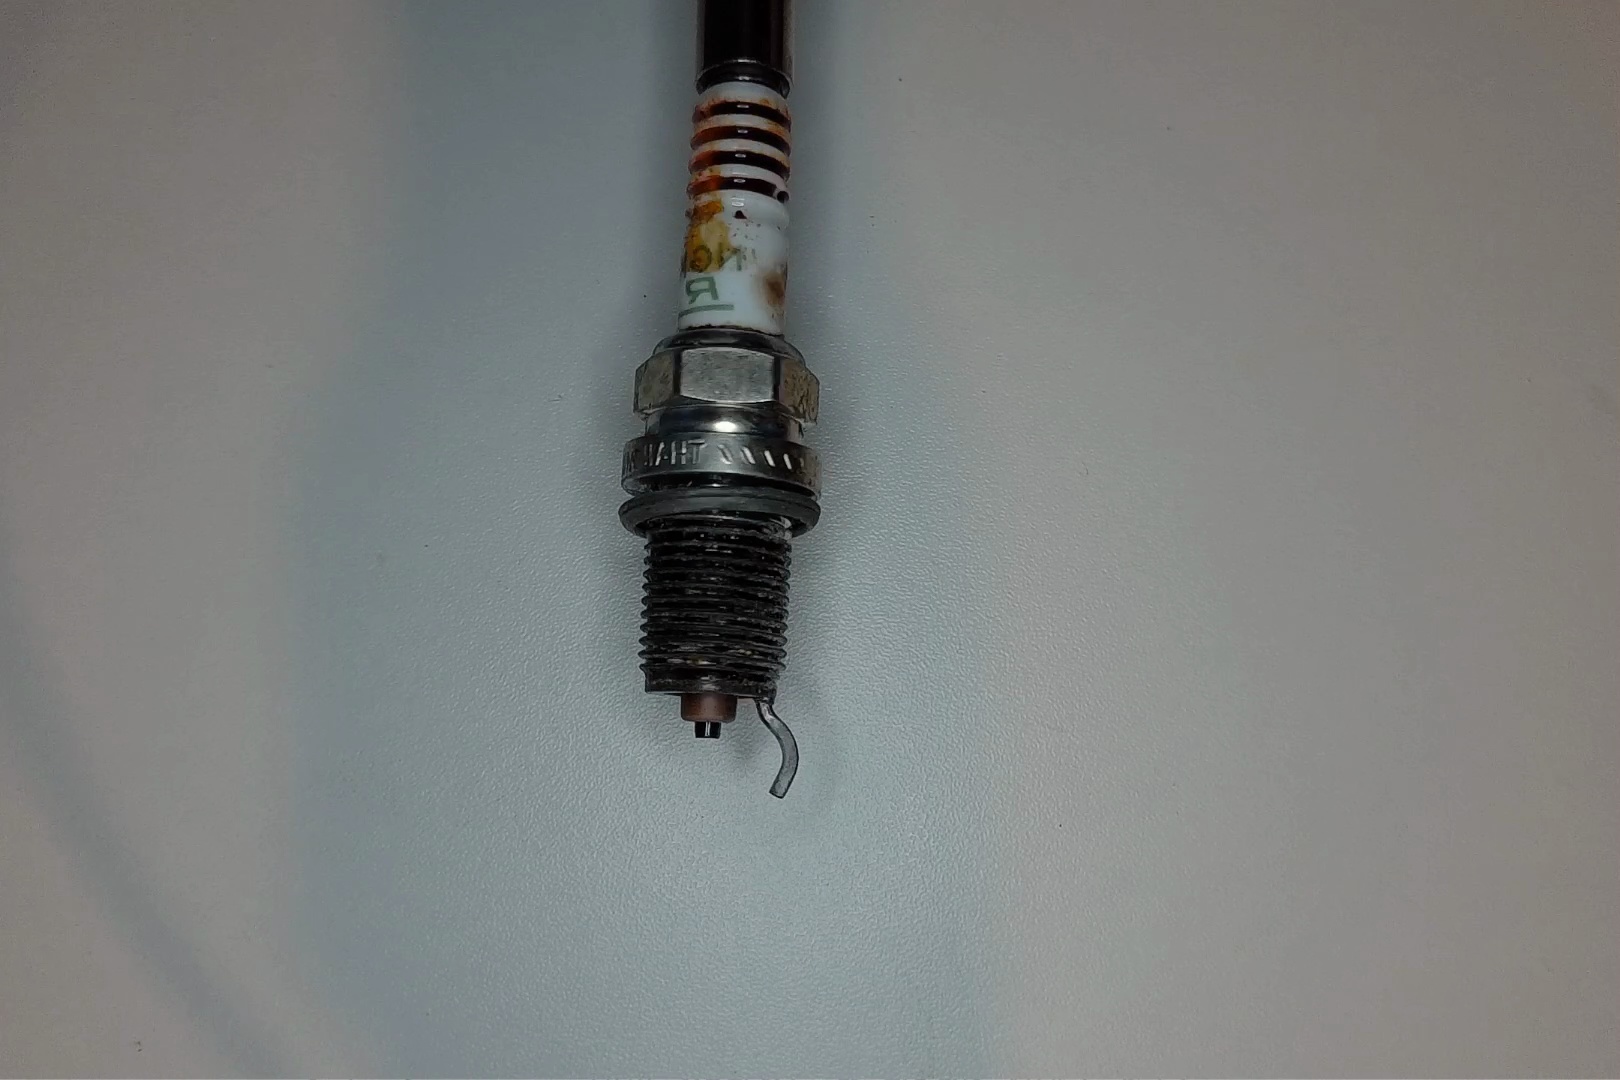
Label: anomaly